Field crop: maize
Growth stage: 2
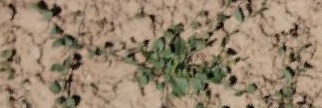
Species: convolvulus